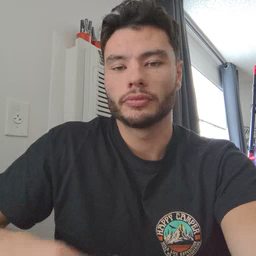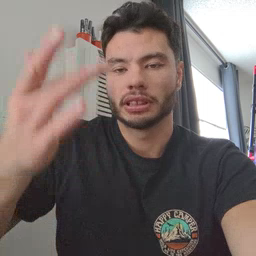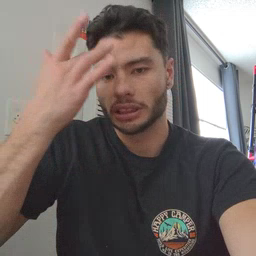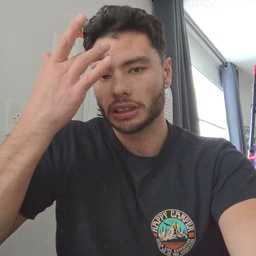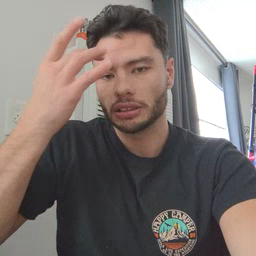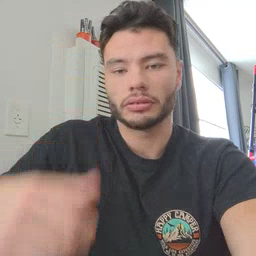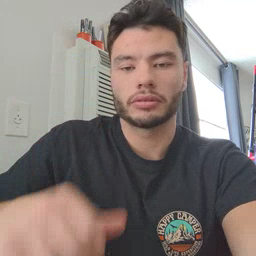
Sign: sick